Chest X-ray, PA view. Patient: 25 years old, sex M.
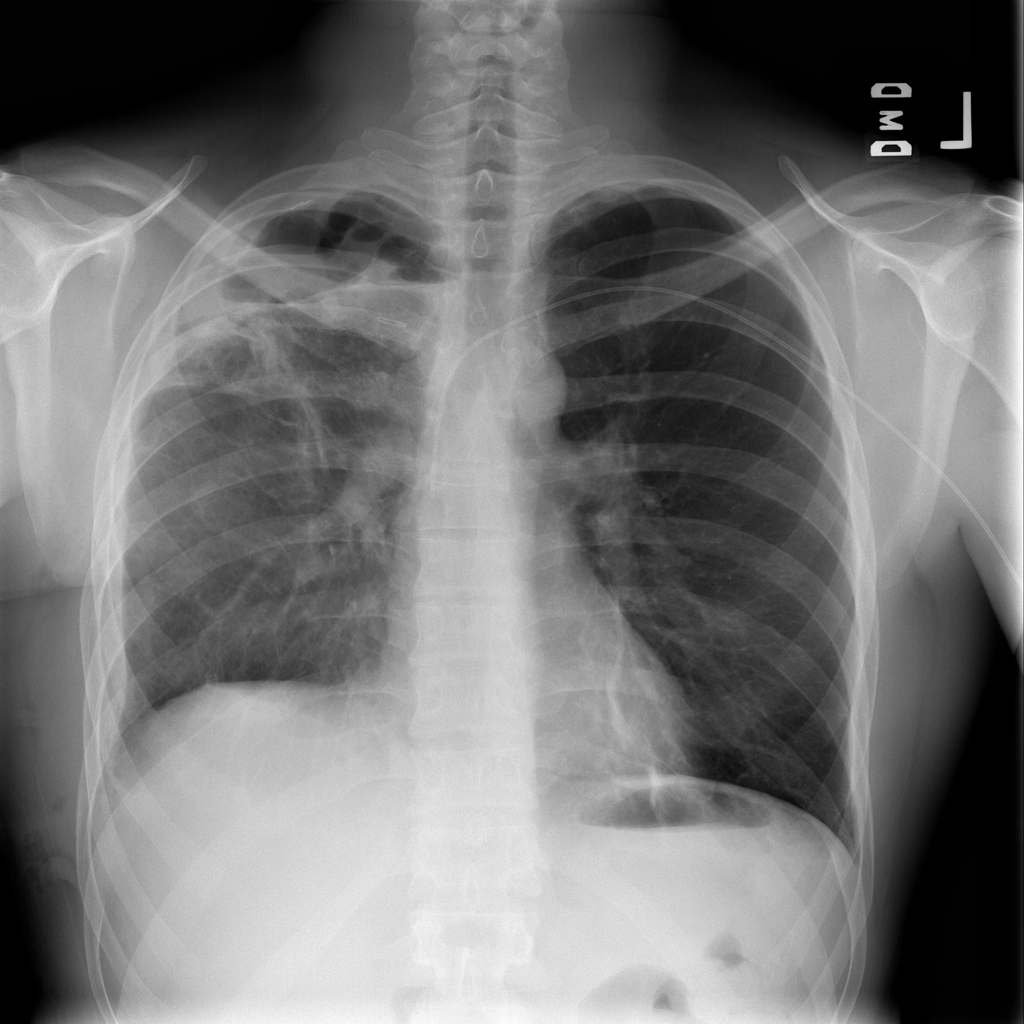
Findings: No Finding